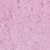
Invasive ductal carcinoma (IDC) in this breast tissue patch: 1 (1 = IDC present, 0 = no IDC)